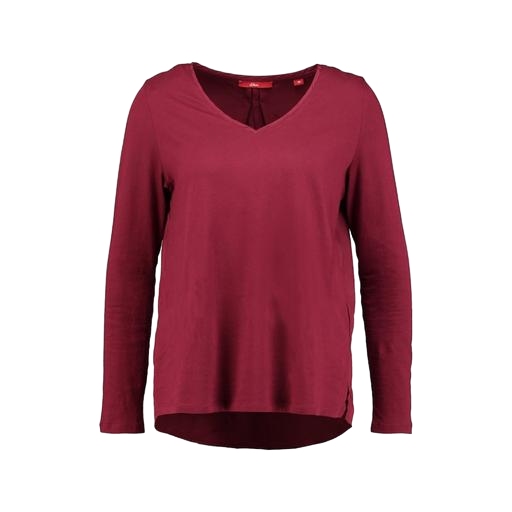
red plus size v-neck top only macy, longsleeve t-shirt, red v-neck long-sleeve blouse, white background